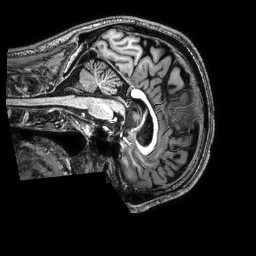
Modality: T1w
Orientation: sagittal
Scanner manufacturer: philips
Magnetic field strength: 3 T
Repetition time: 0.008 s
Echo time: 0.003566 s